Interaction volume radius: 10 \u00c5
Interaction volume height: 10 \u00c5
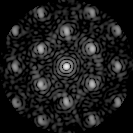
Disorder parameter: 0.3325